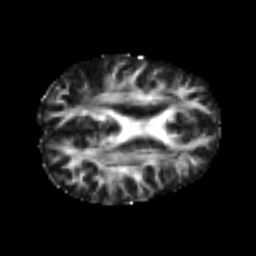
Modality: FA
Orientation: axial
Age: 53
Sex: male
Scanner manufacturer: siemens
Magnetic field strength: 3 T
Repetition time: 4.999 s
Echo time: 0.07946 s